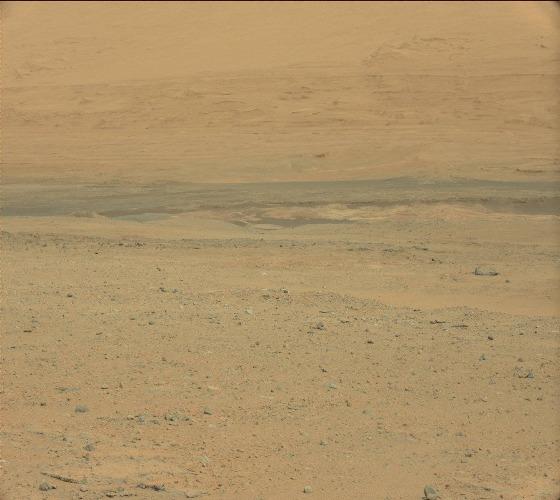
Terrain classes present: Gravel / Sand / Soil, Rock